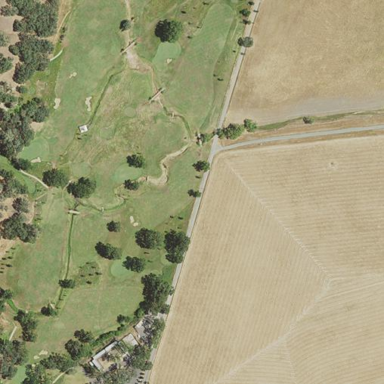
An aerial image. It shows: Golf course.